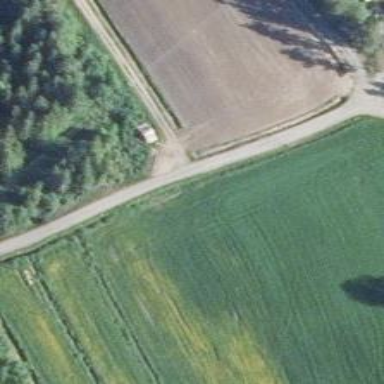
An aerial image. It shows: Unclassified road.